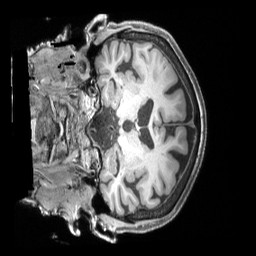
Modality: T1w
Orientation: coronal
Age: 77
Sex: female